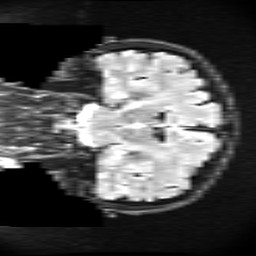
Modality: FLAIR
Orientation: coronal
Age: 22
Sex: female
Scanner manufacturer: ge
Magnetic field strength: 3 T
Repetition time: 11 s
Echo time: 0.1497 s